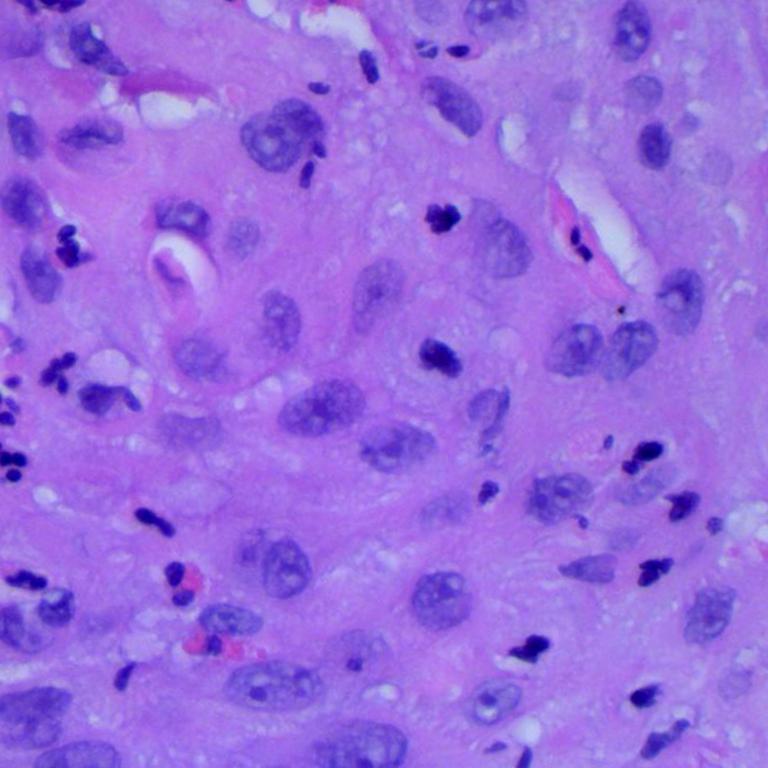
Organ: lung
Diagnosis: squamous carcinomas